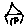
Label: house